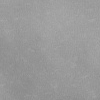
Atmospheric dust classification: dusty